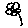
Label: flower